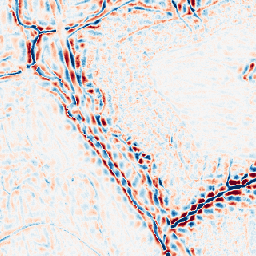
Category: wavelet
Decomposition family: wavelet_dwt
Decomposition parameters: wavelet: db8
level: 3
Upsampling method: nearest
Upsampling parameters: scale: 8
Upsampling scale: 8